Interaction volume radius: 5 \u00c5
Interaction volume height: 25 \u00c5
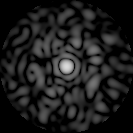
Disorder parameter: 0.8075